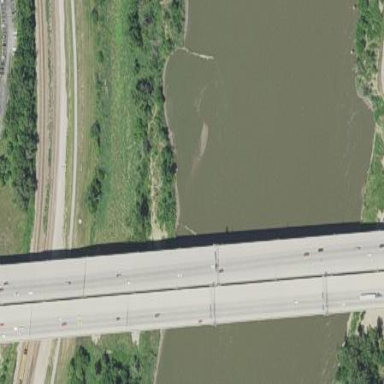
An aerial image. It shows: Man-made bridge.